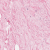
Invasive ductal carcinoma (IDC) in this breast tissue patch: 0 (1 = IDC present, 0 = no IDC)